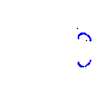
Particle: proton